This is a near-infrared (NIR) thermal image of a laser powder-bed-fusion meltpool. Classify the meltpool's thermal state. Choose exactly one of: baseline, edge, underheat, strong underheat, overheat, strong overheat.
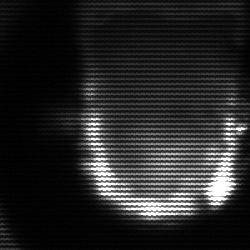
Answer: baseline